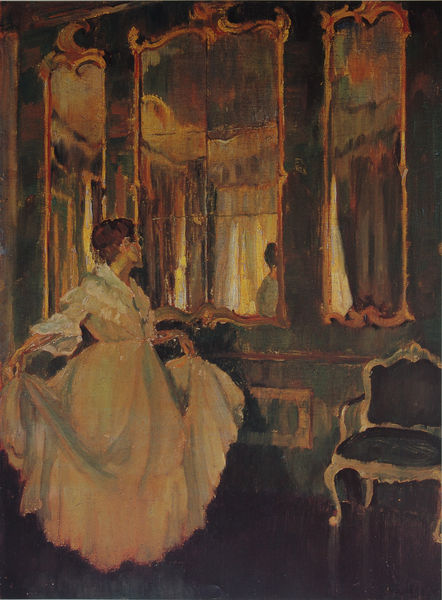
Titel: Dame vor Spiegel
Künstler: Josef Kühn der Jüngere
Standort: Süddeutschland
Institution: Privatbesitz
Schlagwörter: weiß, grün, frau, kleid, licht, stuhl, dame, tanz, spiegel, spiegelung, gold, pose, sessel, tänzerin, rokoko, sitz, saal, salon